Question: I have a stacked area chart like the one at : <URL>
Is it possible to add a stroke to the top of the area bit of the plot so it looks like it has a border/stroke?
I tried adding in a stroke with the webkit inspector but nothing seems to happen (assuming this is like using '.style('stroke','#000000')'
So if there was just one series on the stackedAreaExample and it was blue in colour, the border would make it look something like this:

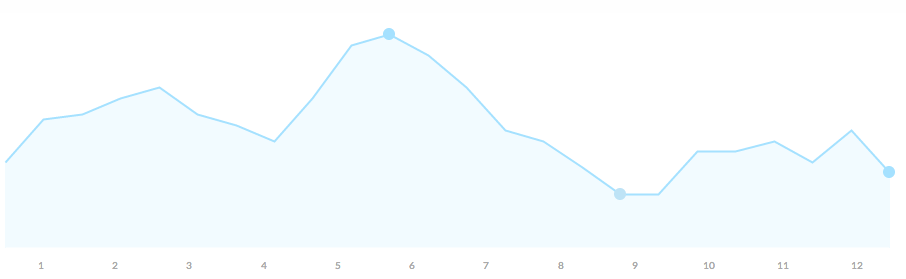
Answer: There's no border as such in SVG, so you have to add a rectangle that determines the border and assign the appropriate style. NVD3 doesn't have an option for this, but you can select the relevant element after it has been drawn and add the new content.
'''
d3.select(".nv-stackedWrap")
.append("rect")
.attr("width", chart.xAxis.scale().range()[1])
.attr("height", chart.yAxis.scale().range()[0])
.style("fill", "none")
.style("stroke", "black");
'''
This works for the stacked area chart; for other types of charts the name of the class of the element to select will be different.
Setting a border on the top area is tricker, as SVG doesn't allow you to set the stroke for only a single side of a 'path'. You can do it with 'stroke-dasharray' however -- you just need the total length of the path.
'''
d3.select(".nv-area-" + (data.length-1))
.style("stroke", "black")
.style("stroke-opacity", 1)
.style("stroke-dasharray", function() {
return this.getTotalLength()/2 + "," + this.getTotalLength();
});
'''
This selects the last (i.e. top) area and sets the stroke for it. The specified dasharray means that there will be a stroke for half of the 'path' (i.e. the top) and then nothing for the length of the path (to make it appear as if there was only a stroke on the top).
The problem with this and NVD3 is the transition that "grows" the areas. If you run this code when the graph is created, the length of the line may be shorter than what it will be in the end. To make sure that the length is correct, you would need to (re)run this code after the transition is complete, e.g. using 'setTimeout'.